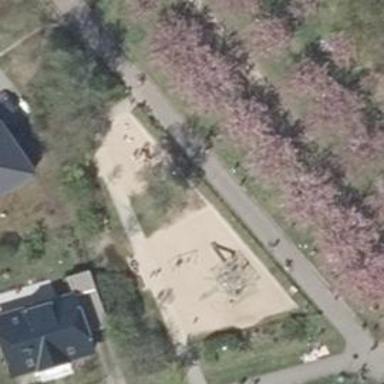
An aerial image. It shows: Playground featuring slide.